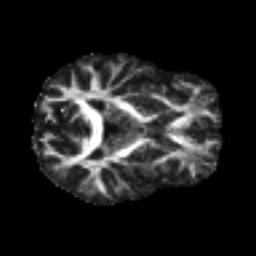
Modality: FA
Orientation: axial
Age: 33
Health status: ill
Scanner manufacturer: philips
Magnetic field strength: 3 T
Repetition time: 9 s
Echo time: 0.127 s